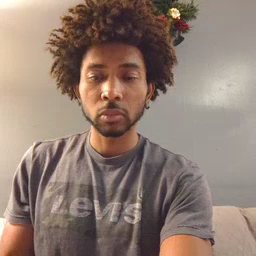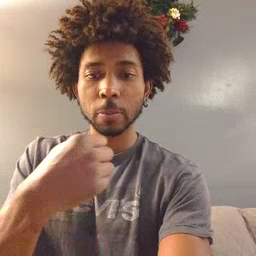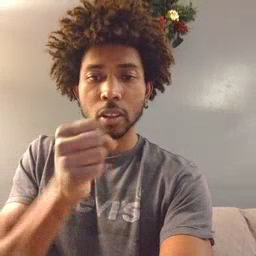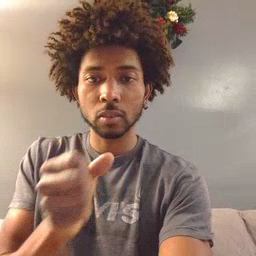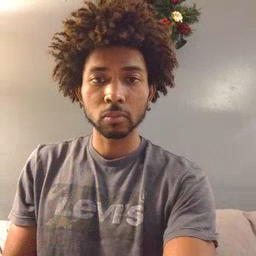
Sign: make